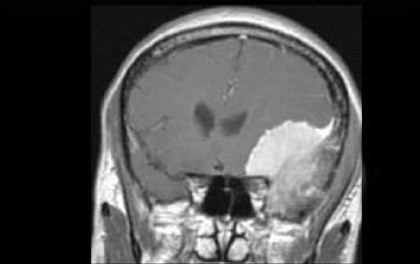
Label: meningioma